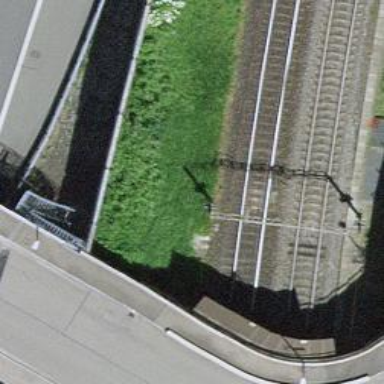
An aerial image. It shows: Railway track with contact lines for electrification.